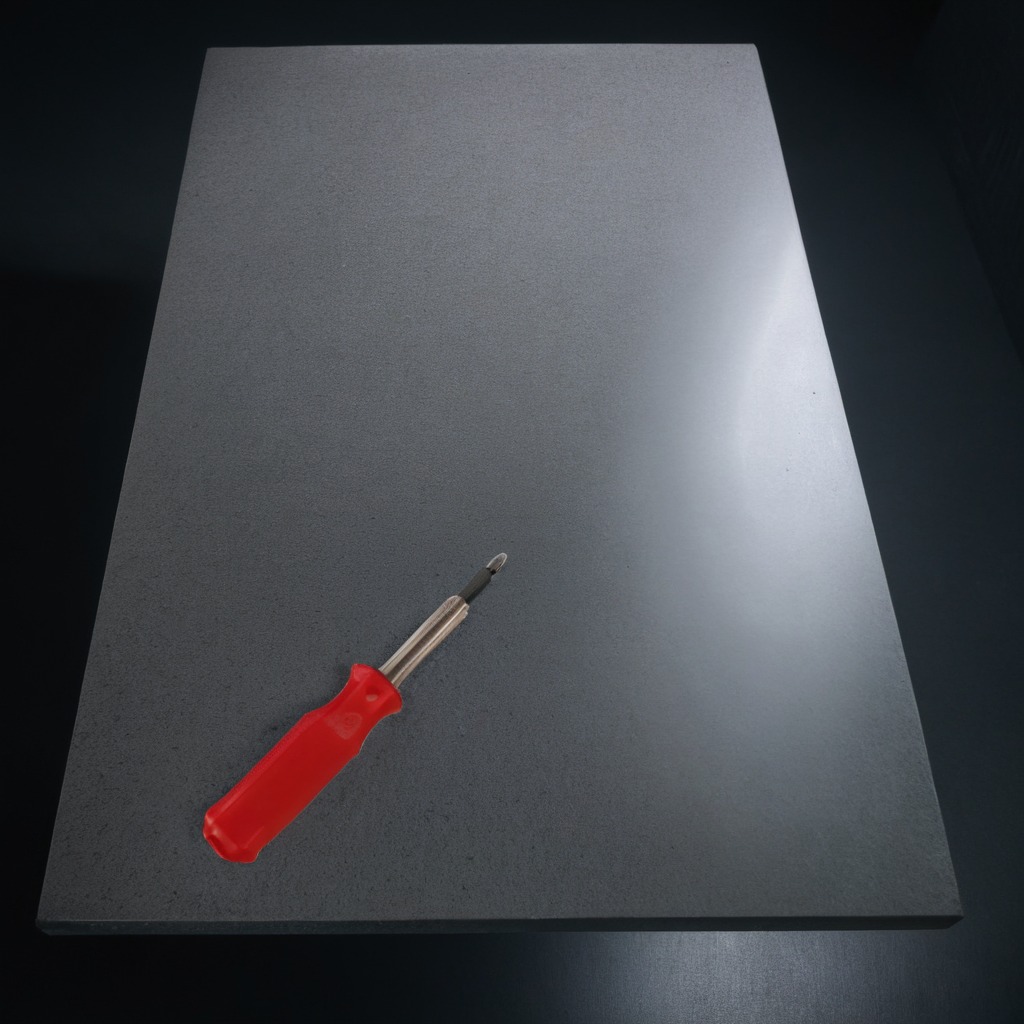
A screwdriver lies on a clean granite table inside a workshop at night.